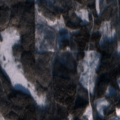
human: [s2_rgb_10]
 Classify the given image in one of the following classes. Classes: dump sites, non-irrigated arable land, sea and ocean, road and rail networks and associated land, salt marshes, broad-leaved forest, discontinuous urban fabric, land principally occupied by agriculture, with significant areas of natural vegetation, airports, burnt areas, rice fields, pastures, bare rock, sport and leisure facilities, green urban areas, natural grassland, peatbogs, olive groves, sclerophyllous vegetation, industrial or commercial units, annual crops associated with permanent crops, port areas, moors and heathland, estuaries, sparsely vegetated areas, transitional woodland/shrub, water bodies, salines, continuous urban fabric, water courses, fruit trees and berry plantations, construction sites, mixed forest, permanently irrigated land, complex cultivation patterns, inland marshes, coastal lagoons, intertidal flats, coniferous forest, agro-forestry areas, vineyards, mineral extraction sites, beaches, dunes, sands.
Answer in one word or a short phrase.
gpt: coniferous forest, mixed forest, transitional woodland/shrub